Interaction volume radius: 10 \u00c5
Interaction volume height: 10 \u00c5
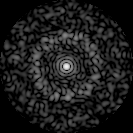
Disorder parameter: 0.86